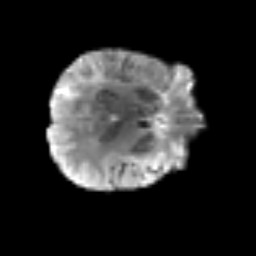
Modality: T2w
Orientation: axial
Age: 56
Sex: male
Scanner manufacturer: siemens
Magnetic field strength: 3 T
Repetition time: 3.2 s
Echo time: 0.081 s